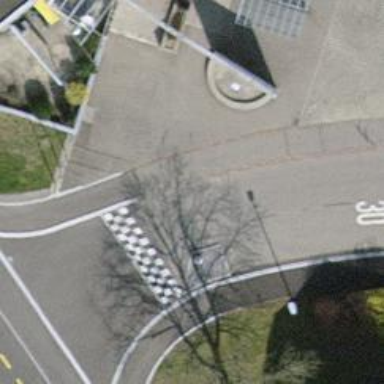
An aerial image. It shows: Traffic hump for calming the traffic.